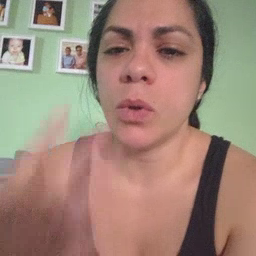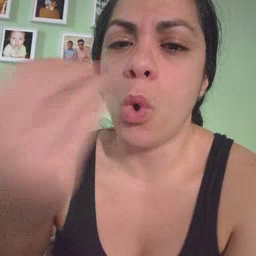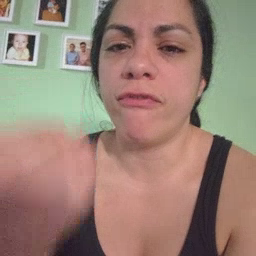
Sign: wolf